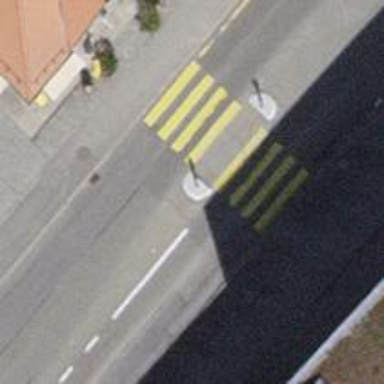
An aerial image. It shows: Uncontrolled zebra crossing with pedestrian island.